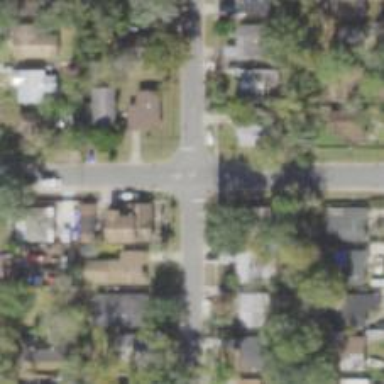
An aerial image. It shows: Unmarked road crossing.